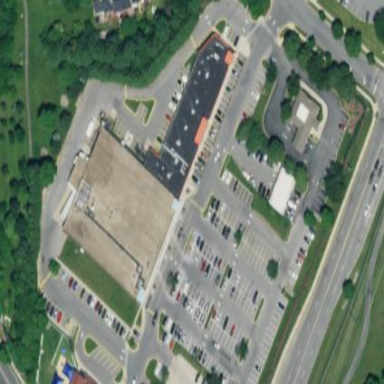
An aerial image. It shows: Retail area.